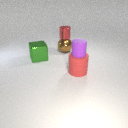
small purple rubber cylinder in front of small red metal cylinder